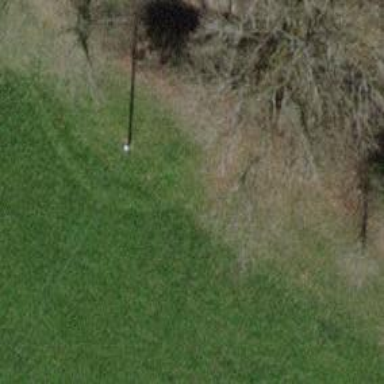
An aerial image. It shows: Minor power line.